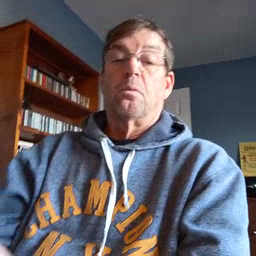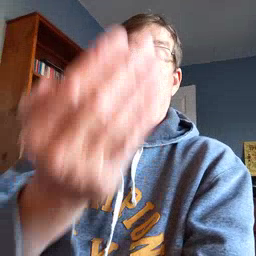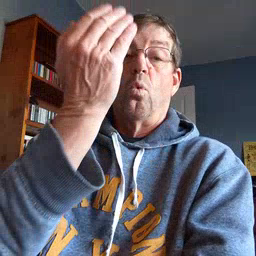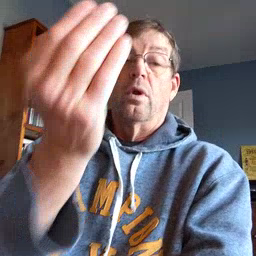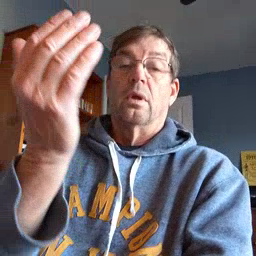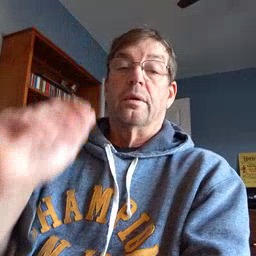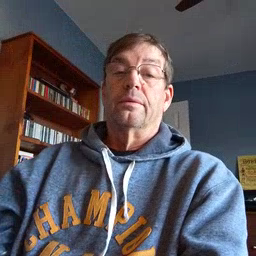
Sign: morning